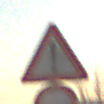
Verkehrszeichen: Gefahrenstelle
Zusatzzeichen unten: Ueberholverbot
Umgebung: Outdoor, Nature
Tageszeit: SunriseSunset
Wetter: PartlyCloudy
Licht: Natural
Jahreszeit: NotSpecified
Kontrast: HighContrast